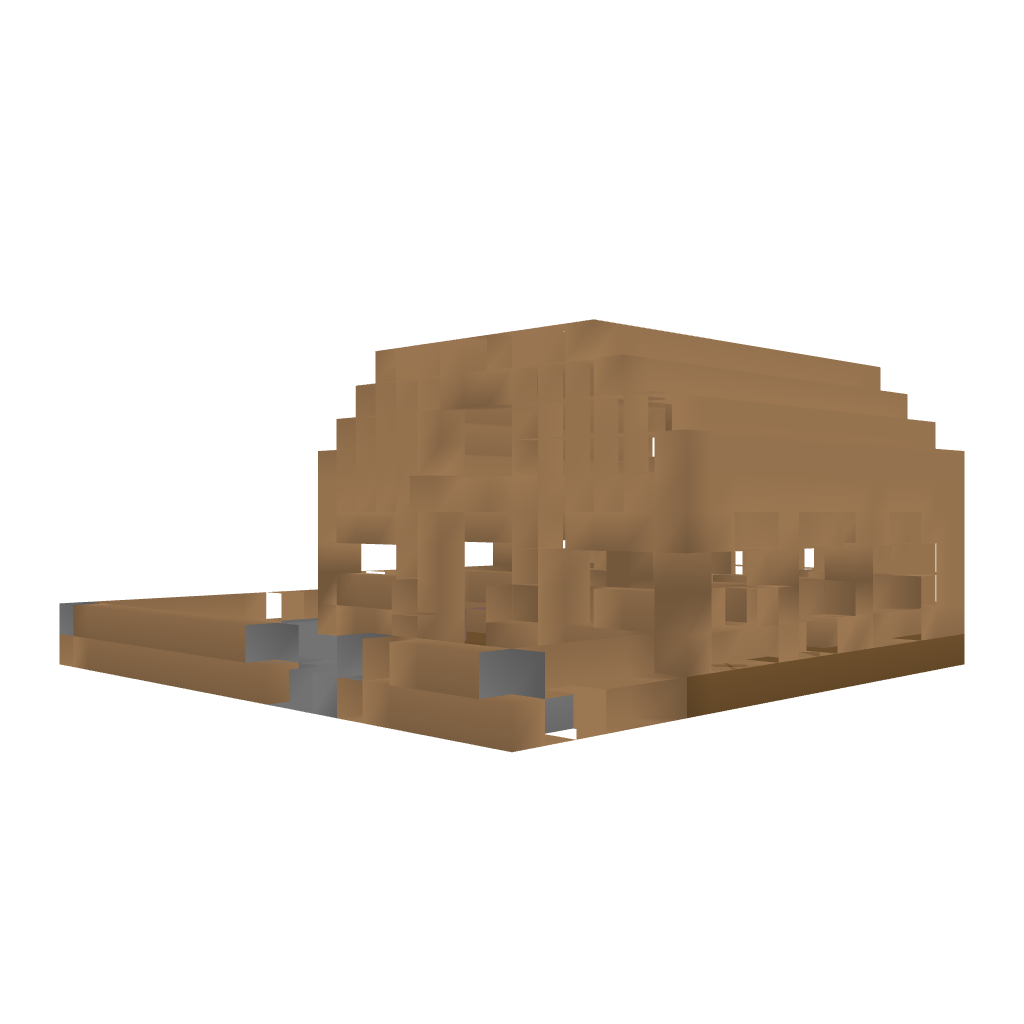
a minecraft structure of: medium horse stable bad low quality